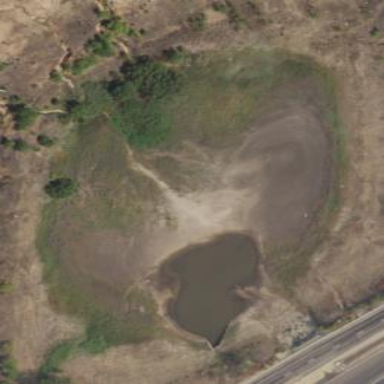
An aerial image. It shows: Retention basin filled with water.